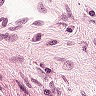
Metastatic tissue present: no